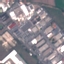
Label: Industrial